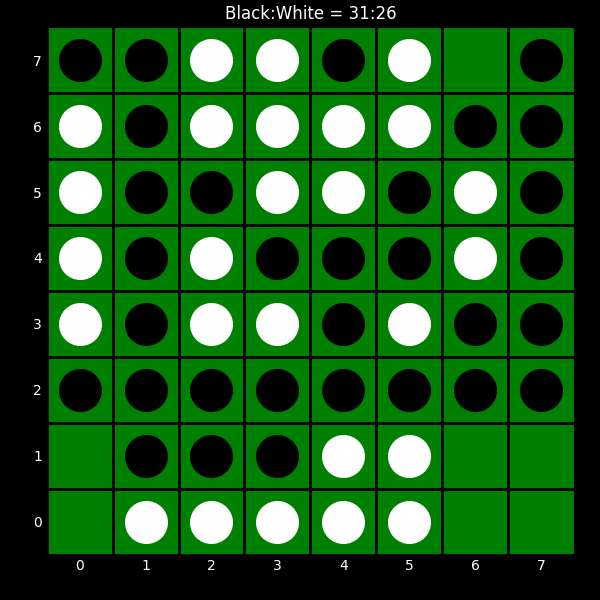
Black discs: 31
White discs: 26